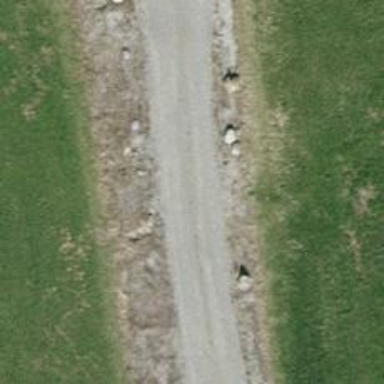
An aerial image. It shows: Compacted track road with grade3 tracktype.